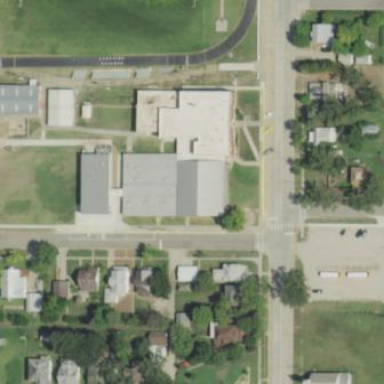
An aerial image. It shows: School building.